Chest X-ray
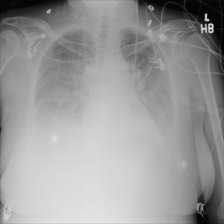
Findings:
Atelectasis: negative
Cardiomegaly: negative
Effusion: negative
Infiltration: negative
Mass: negative
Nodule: negative
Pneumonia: negative
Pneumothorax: negative
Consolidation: negative
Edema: negative
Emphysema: negative
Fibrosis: negative
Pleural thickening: negative
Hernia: negative